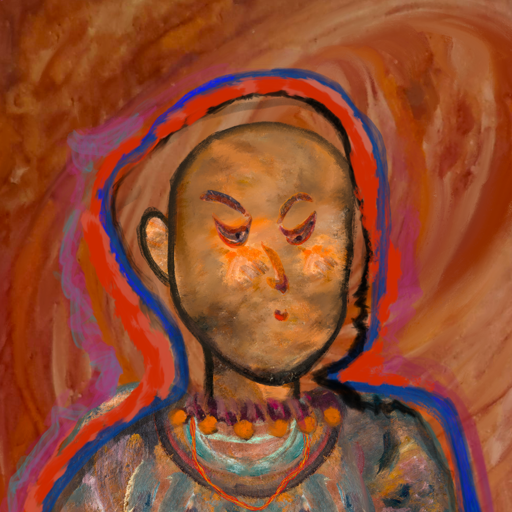
Background: Pious_Lady, Head And Neck Side: Gypsy_Queen, Face Side: Hypocrite, Bust: Boggyland, Hair Side: Experience, Head Accessory: Blank, Second Necklace: Gypsy_Mother_2, Necklace: Doll, Baby: Blank